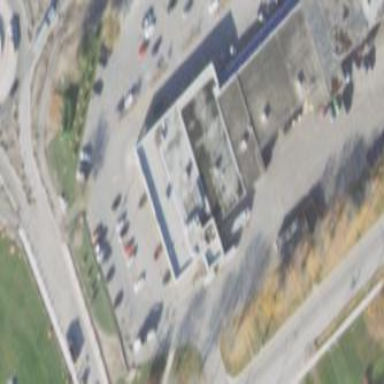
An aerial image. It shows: Supermarket building.